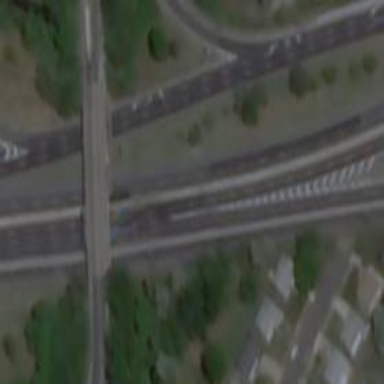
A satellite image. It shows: Motorway junction.